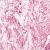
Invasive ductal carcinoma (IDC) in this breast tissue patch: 0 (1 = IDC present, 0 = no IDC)